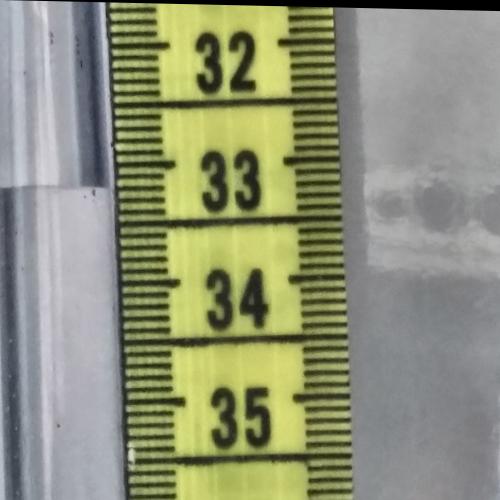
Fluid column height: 33.2 cm